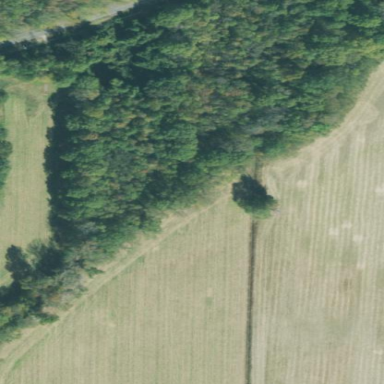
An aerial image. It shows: Forest area.